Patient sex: F
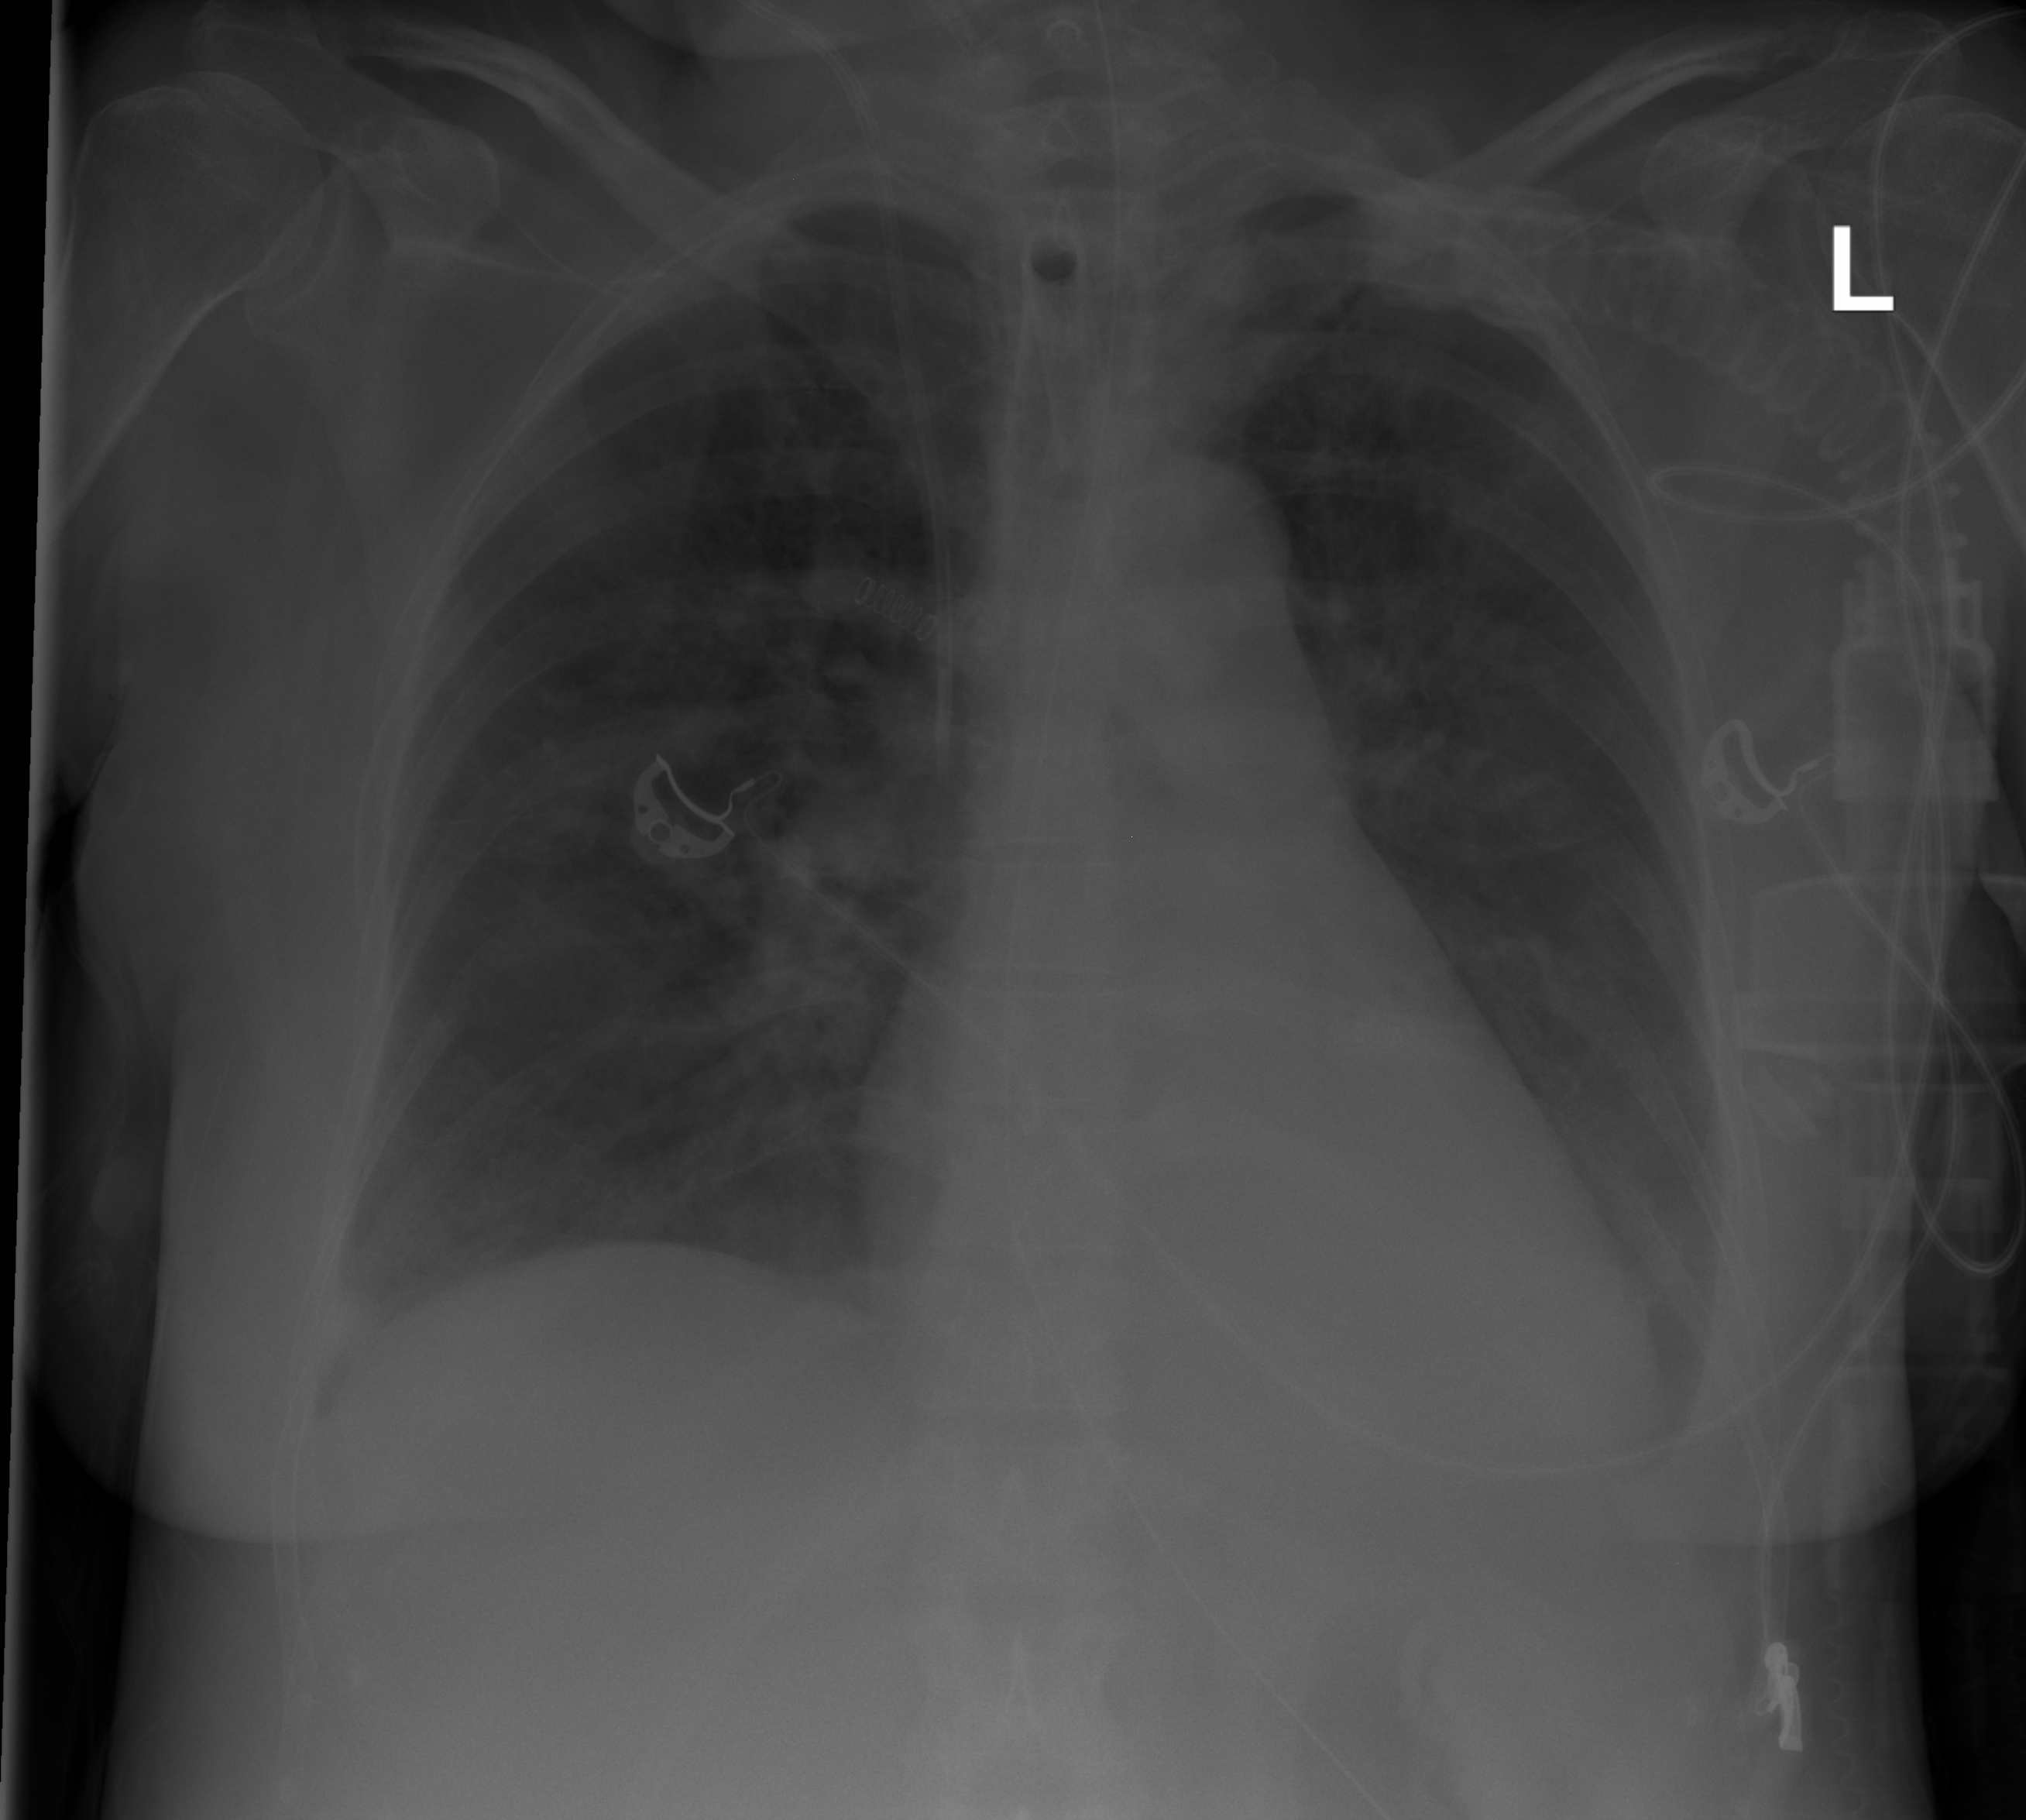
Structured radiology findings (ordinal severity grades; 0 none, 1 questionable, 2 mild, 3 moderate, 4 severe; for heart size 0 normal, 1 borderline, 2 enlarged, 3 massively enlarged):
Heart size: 0
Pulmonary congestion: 3
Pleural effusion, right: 1
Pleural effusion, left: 0
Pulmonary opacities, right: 1
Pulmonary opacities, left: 0
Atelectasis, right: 2
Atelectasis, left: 0